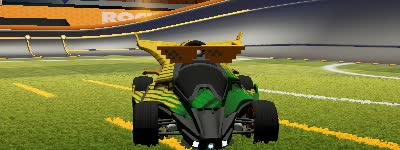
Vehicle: aftershock